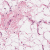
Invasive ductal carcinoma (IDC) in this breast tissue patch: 0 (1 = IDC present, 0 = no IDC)